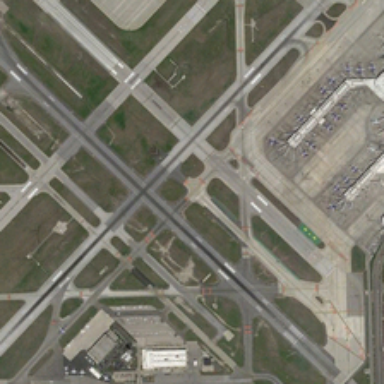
Many planes are parked in an airport near many runways .